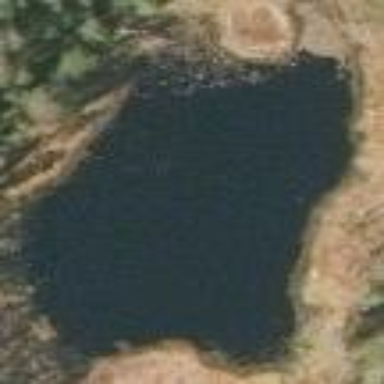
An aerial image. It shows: Lake with natural water.